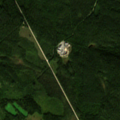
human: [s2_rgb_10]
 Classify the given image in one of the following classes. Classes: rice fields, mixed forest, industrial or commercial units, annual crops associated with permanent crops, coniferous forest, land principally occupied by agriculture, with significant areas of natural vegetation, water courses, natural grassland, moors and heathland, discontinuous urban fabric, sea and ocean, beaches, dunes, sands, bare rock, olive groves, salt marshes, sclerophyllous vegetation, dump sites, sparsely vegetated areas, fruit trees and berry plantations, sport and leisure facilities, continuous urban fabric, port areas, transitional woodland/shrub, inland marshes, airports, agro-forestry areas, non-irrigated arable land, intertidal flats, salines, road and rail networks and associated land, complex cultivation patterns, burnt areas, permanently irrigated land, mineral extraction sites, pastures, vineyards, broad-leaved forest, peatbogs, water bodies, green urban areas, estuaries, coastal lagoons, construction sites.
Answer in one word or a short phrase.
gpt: coniferous forest, mixed forest, transitional woodland/shrub